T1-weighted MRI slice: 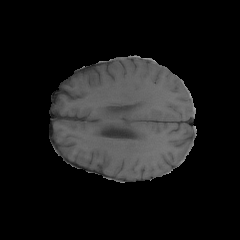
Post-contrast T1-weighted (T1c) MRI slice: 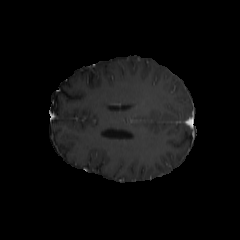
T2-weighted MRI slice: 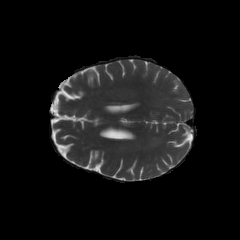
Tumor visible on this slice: no